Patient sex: M
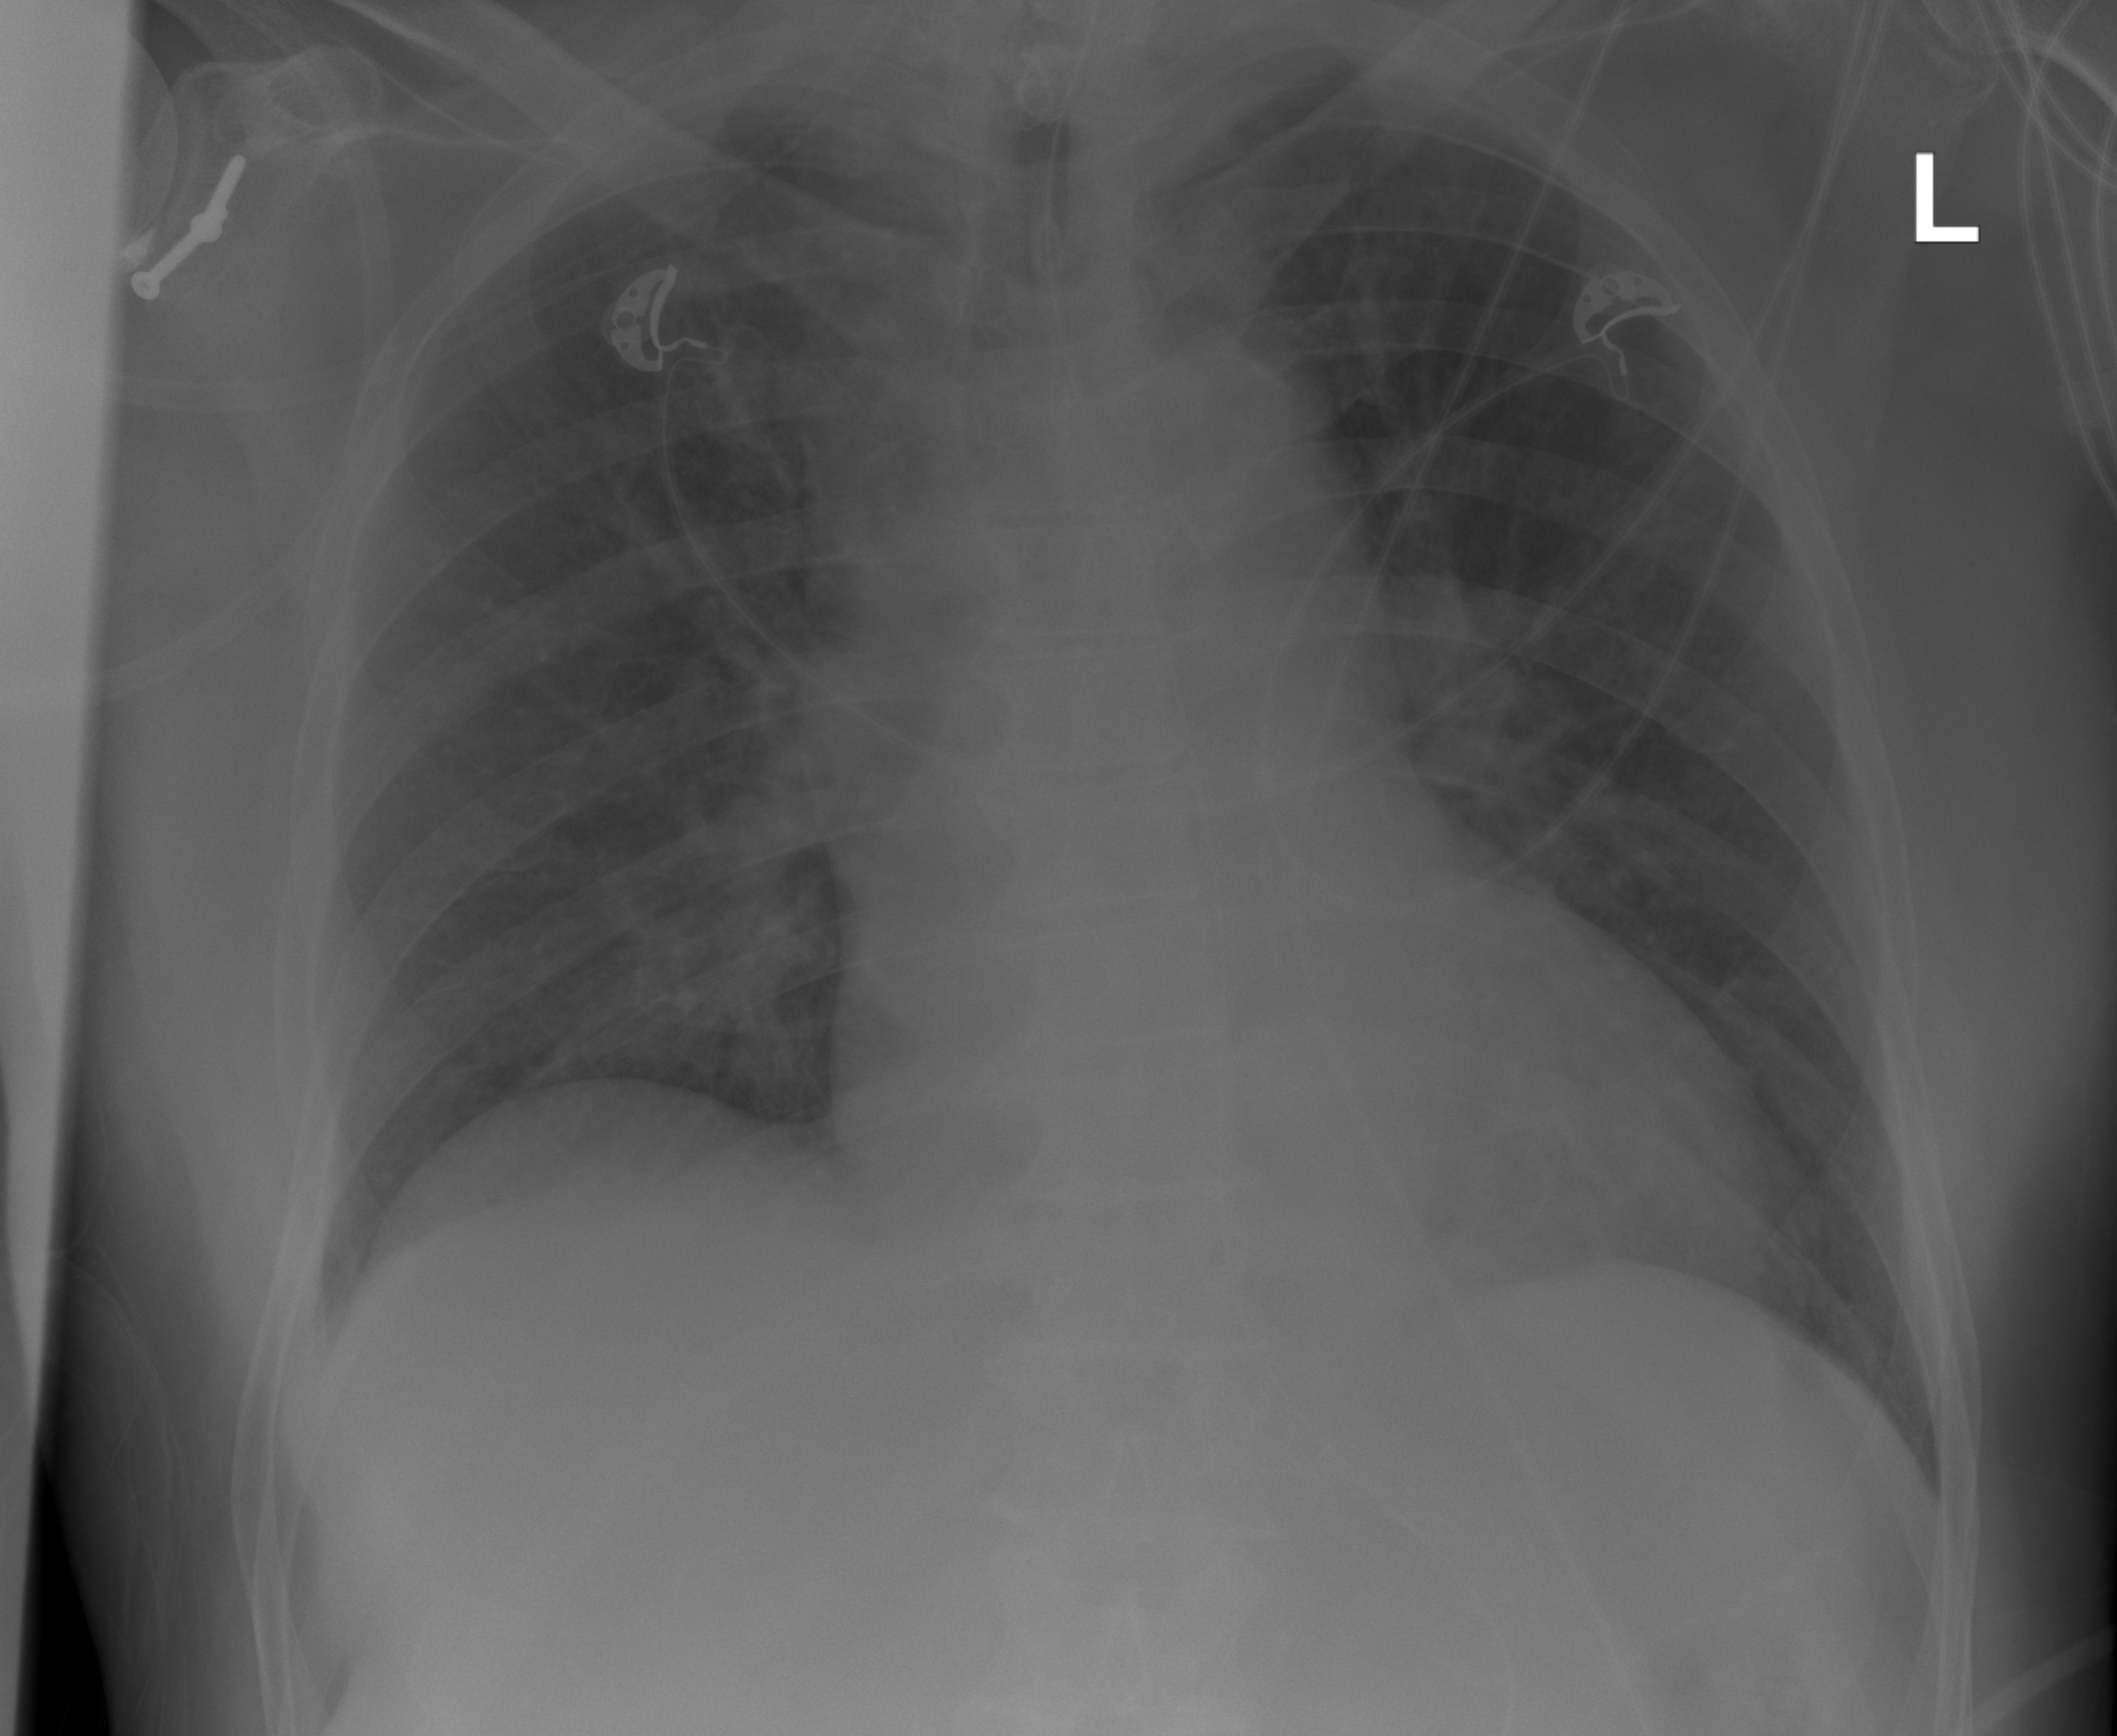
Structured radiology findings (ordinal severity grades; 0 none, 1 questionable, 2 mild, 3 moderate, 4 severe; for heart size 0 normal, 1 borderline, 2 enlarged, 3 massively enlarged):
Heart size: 2
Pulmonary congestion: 2
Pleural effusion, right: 0
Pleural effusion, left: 0
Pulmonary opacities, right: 0
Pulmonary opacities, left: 0
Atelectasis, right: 2
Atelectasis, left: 2